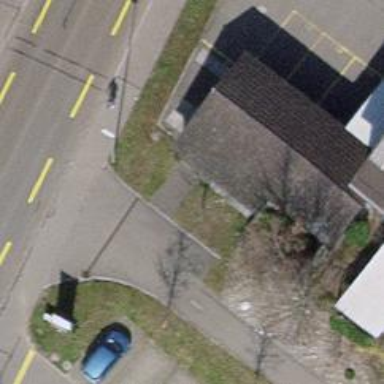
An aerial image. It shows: White bench.